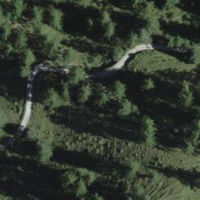
EUNIS habitat code: 43
Species observed at this site:
Cupido minimus
Berberis vulgaris